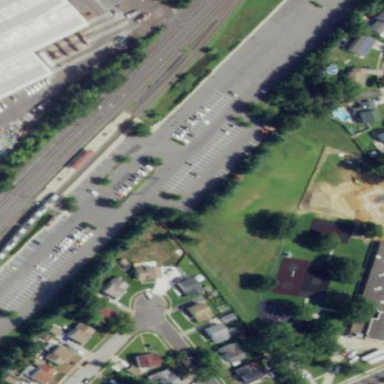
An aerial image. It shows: Parking area.